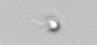
Label: nanoplankton_mix